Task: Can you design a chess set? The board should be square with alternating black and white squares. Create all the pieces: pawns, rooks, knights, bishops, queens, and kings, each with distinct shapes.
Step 3660:
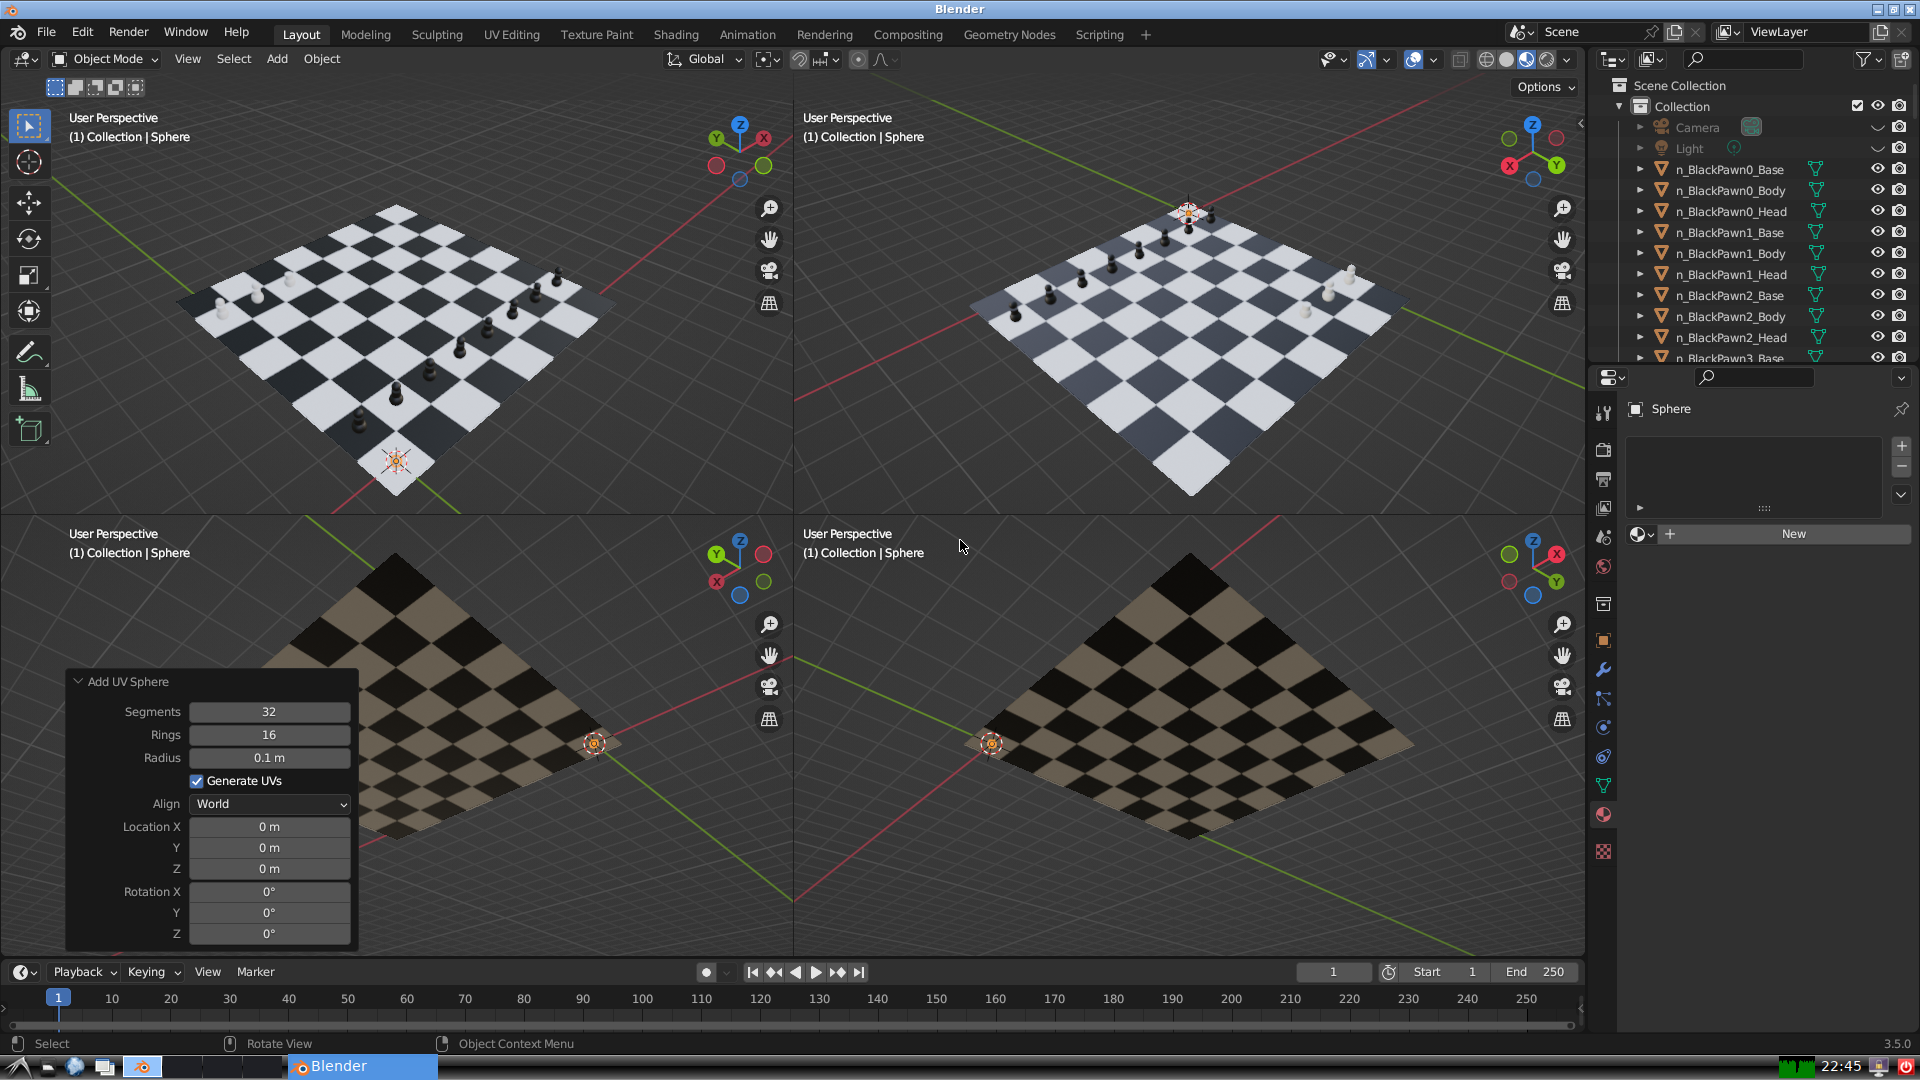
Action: {"mouse_move": [270, 827]}